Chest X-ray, AP view. Patient: 55 years old, sex F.
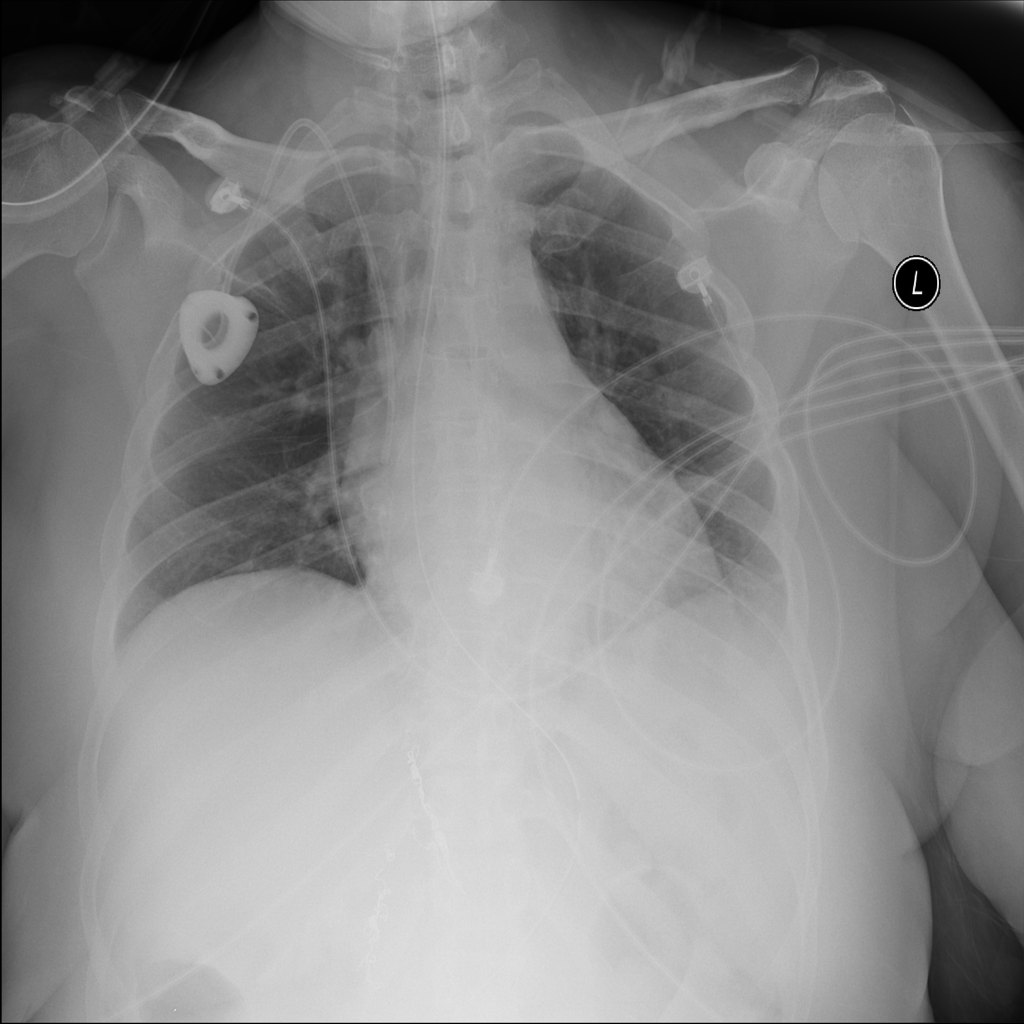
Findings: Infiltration